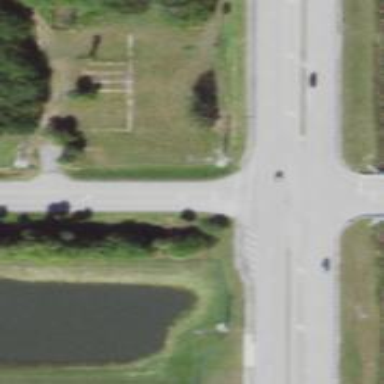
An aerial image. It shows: Marked crossing on the road.